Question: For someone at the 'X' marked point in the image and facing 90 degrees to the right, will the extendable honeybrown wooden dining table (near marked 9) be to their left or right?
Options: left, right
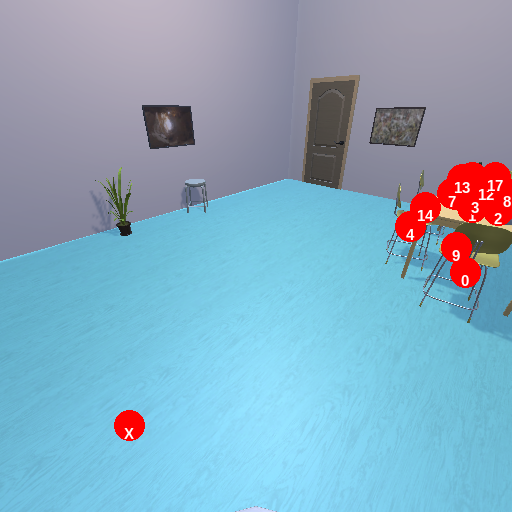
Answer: left